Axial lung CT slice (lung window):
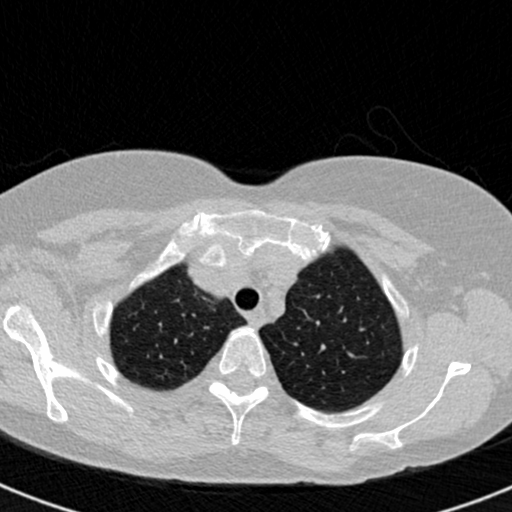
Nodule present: no